Question: I have written some code which creates a rounded rectangle 'GraphicsPath', based on a custom structure, 'BorderRadius' (which allows me to define the top left, top right, bottom left and bottom right radius of the rectangle), and the initial 'Rectangle' itself:
'''
public static GraphicsPath CreateRoundRectanglePath(BorderRadius radius, Rectangle rectangle)
{
GraphicsPath result = new GraphicsPath();
if (radius.TopLeft > 0)
{
result.AddArc(rectangle.X, rectangle.Y, radius.TopLeft, radius.TopLeft, 180, 90);
}
else
{
result.AddLine(new System.Drawing.Point(rectangle.X, rectangle.Y), new System.Drawing.Point(rectangle.X, rectangle.Y));
}
if (radius.TopRight > 0)
{
result.AddArc(rectangle.X + rectangle.Width - radius.TopRight, rectangle.Y, radius.TopRight, radius.TopRight, 270, 90);
}
else
{
result.AddLine(new System.Drawing.Point(rectangle.X + rectangle.Width, rectangle.Y), new System.Drawing.Point(rectangle.X + rectangle.Width, rectangle.Y));
}
if (radius.BottomRight > 0)
{
result.AddArc(rectangle.X + rectangle.Width - radius.BottomRight, rectangle.Y + rectangle.Height - radius.BottomRight, radius.BottomRight, radius.BottomRight, 0, 90);
}
else
{
result.AddLine(new System.Drawing.Point(rectangle.X + rectangle.Width, rectangle.Y + rectangle.Height), new System.Drawing.Point(rectangle.X + rectangle.Width, rectangle.Y + rectangle.Height));
}
if (radius.BottomLeft > 0)
{
result.AddArc(rectangle.X, rectangle.Y + rectangle.Height - radius.BottomLeft, radius.BottomLeft, radius.BottomLeft, 90, 90);
}
else
{
result.AddLine(new System.Drawing.Point(rectangle.X, rectangle.Y + rectangle.Height), new System.Drawing.Point(rectangle.X, rectangle.Y + rectangle.Height));
}
return result;
}
'''
Now if I use this along with FillPath and DrawPath, I notice some odd results:
'''
GraphicsPath path = CreateRoundRectanglePath(new BorderRadius(8), new Rectangle(10, 10, 100, 100));
e.Graphics.DrawPath(new Pen(Color.Black, 1), path);
e.Graphics.FillPath(new SolidBrush(Color.Black), path);
'''
I've zoomed into each resulting 'Rectangle' (right hand side) so you can see clearly, the problem:

What I would like to know is: Why are all of the arcs on the drawn rectangle equal, and all of the arcs on the filled rectangle, odd?
Better still, can it be fixed, so that the filled rectangle draws correctly?
EDIT: Is it possible to fill the inside of a GraphicsPath without using FillPath?
EDIT: As per comments....here is an example of the BorderRadius struct
'''
public struct BorderRadius
{
public Int32 TopLeft { get; set; }
public Int32 TopRight { get; set; }
public Int32 BottomLeft { get; set; }
public Int32 BottomRight { get; set; }
public BorderRadius(int all) : this()
{
this.TopLeft = this.TopRight = this.BottomLeft = this.BottomRight = all;
}
}
'''
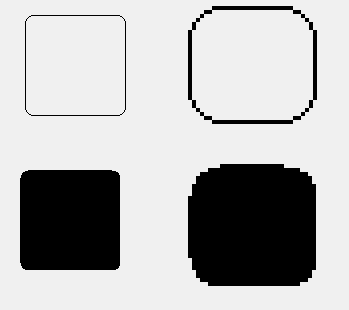
Answer: I experienced the same problem and found a solution. Might be too late for you @seriesOne but it can be useful to other people if they have this problem.
Basically when using the fill methods (and also when setting the rounded rectangle as the clipping path with Graphics.SetClip) we have to move by one pixel the right and bottom lines. So I came up with a method that accepts a parameter to fix the rectangle is using the fill or not. Here it is:
'''
private static GraphicsPath CreateRoundedRectangle(Rectangle b, int r, bool fill = false)
{
var path = new GraphicsPath();
var r2 = (int)r / 2;
var fix = fill ? 1 : 0;
b.Location = new Point(b.X - 1, b.Y - 1);
if (!fill)
b.Size = new Size(b.Width - 1, b.Height - 1);
path.AddArc(b.Left, b.Top, r, r, 180, 90);
path.AddLine(b.Left + r2, b.Top, b.Right - r2 - fix, b.Top);
path.AddArc(b.Right - r - fix, b.Top, r, r, 270, 90);
path.AddLine(b.Right, b.Top + r2, b.Right, b.Bottom - r2);
path.AddArc(b.Right - r - fix, b.Bottom - r - fix, r, r, 0, 90);
path.AddLine(b.Right - r2, b.Bottom, b.Left + r2, b.Bottom);
path.AddArc(b.Left, b.Bottom - r - fix, r, r, 90, 90);
path.AddLine(b.Left, b.Bottom - r2, b.Left, b.Top + r2);
return path;
}
'''
So this is how you use it:
'''
g.DrawPath(new Pen(Color.Red), CreateRoundedRectangle(rect, 24, false));
g.FillPath(new SolidBrush(Color.Red), CreateRoundedRectangle(rect, 24, true));
'''